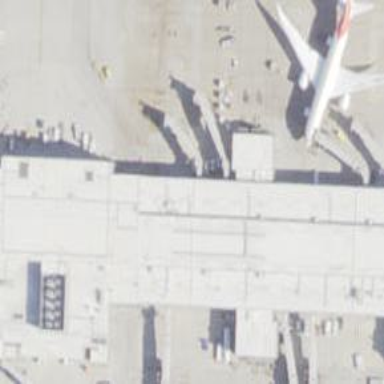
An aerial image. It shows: Airport gate.